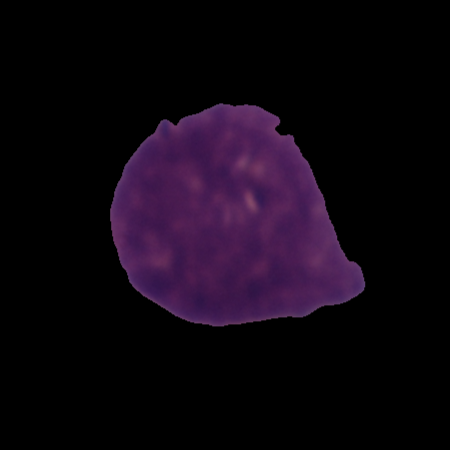
Label: cancer